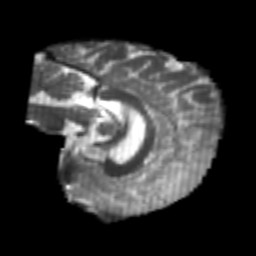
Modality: T2w
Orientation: sagittal
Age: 25
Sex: female
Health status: healthy
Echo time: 0.074 s